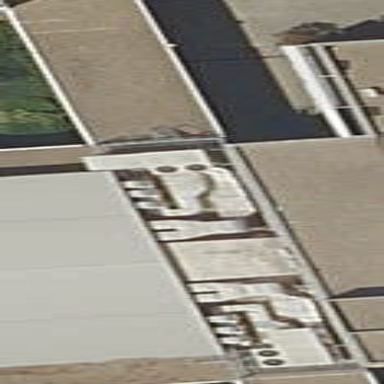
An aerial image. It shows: Part of university building with flat concrete roof.